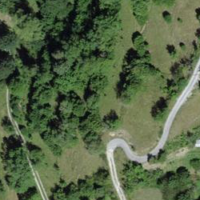
EUNIS habitat code: 52
Species observed at this site:
Saponaria ocymoides